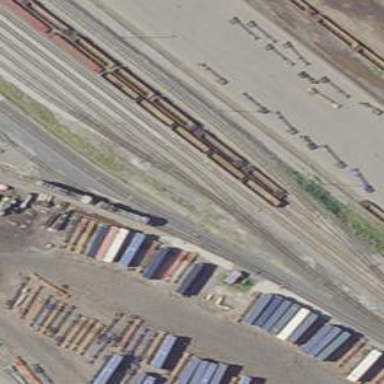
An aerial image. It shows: Railway yard used for servicing trains.